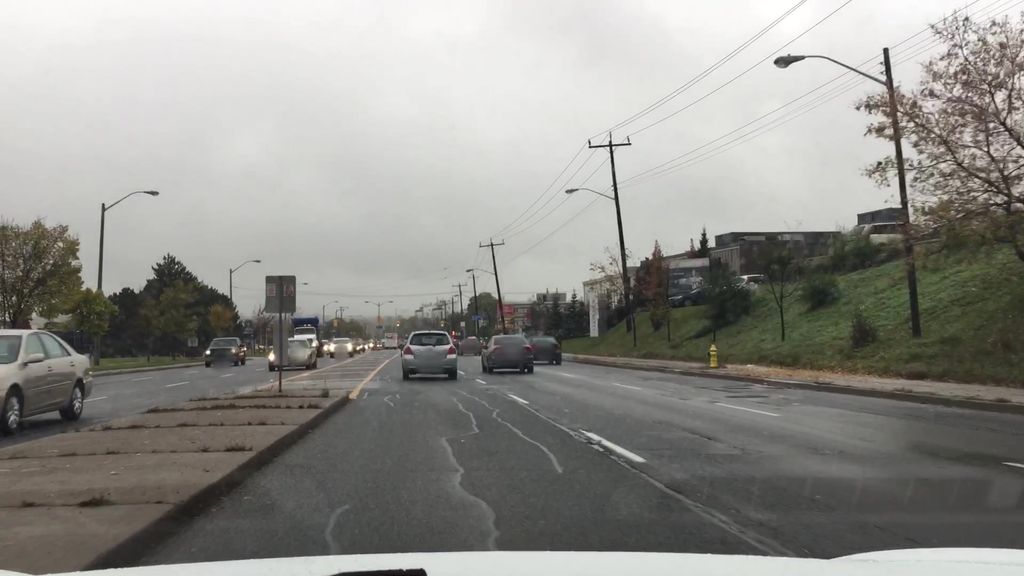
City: toronto